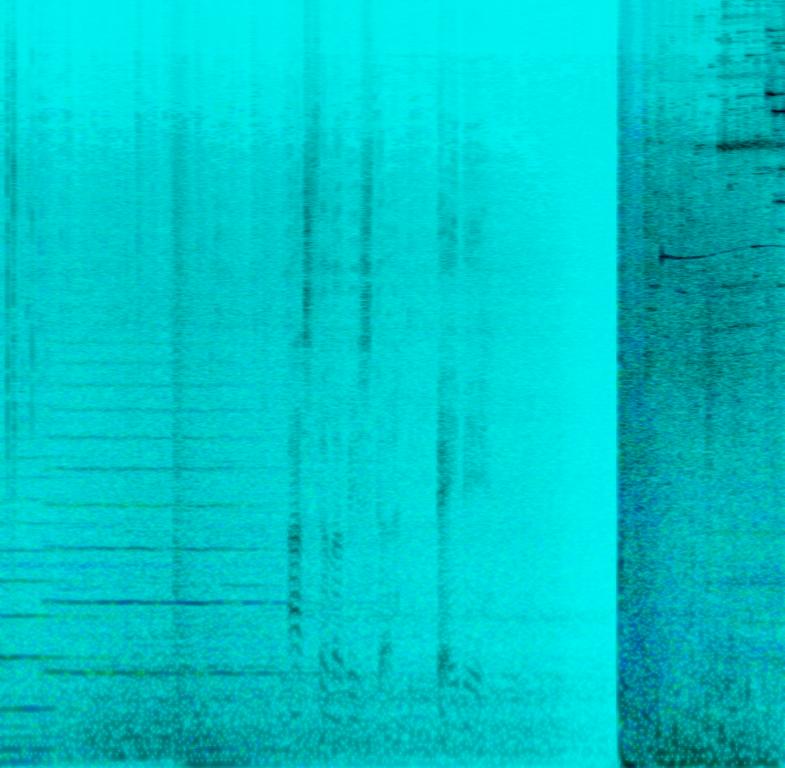
These are sounds from a movie. There is a metal object falling to pieces on the ground. There is a cinematic string sequence that gives a dramatic atmosphere to the track. There is also a feeling of suspense. This could be playing in the soundtrack of an action-filled movie.